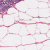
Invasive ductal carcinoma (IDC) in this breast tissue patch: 0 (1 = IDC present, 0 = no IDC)